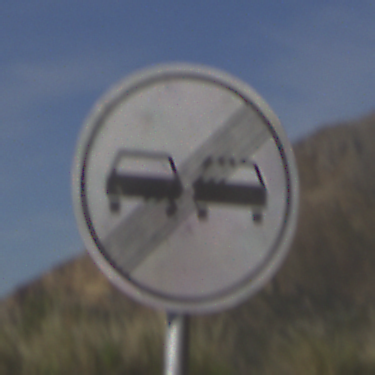
Verkehrszeichen: EndeUeberholverbot
Umgebung: Outdoor, RoadRail
Tageszeit: MorningAfternoon
Wetter: PartlyCloudy
Licht: Natural
Jahreszeit: NotSpecified
Kontrast: HighContrast